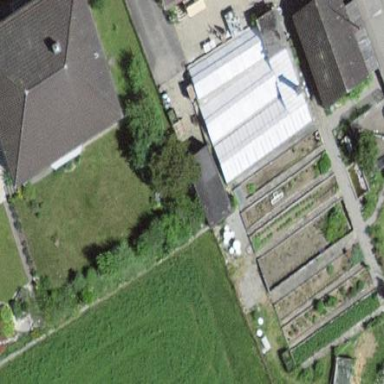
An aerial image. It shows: Greenhouse.